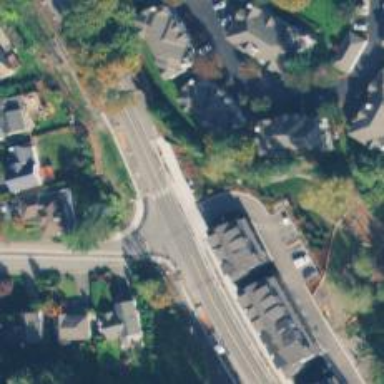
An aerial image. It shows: Controlled crossing on the road.